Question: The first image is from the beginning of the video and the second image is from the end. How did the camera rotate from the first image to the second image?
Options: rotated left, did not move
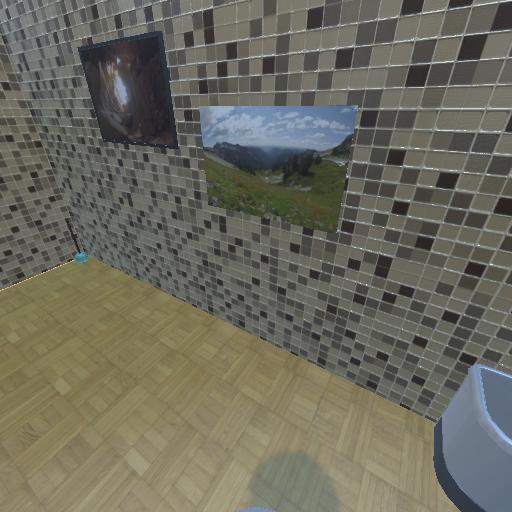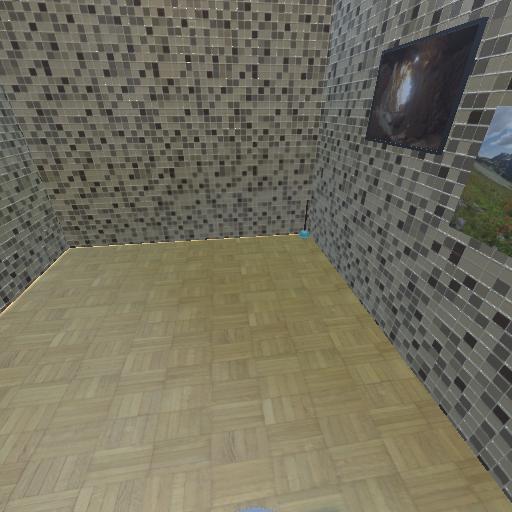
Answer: rotated left